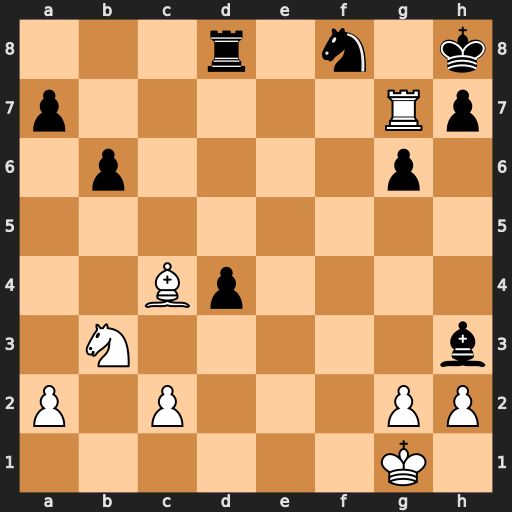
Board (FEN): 3r1n1k/p5Rp/1p4p1/8/2Bp4/1N5b/P1P3PP/6K1
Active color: w
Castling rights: -
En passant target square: -
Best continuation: Rg8#